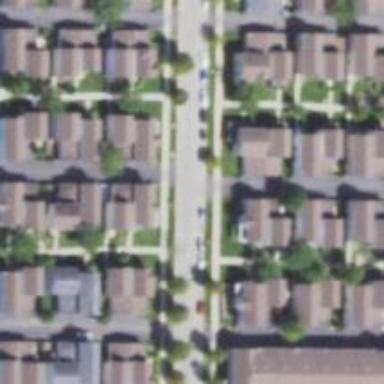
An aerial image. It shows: Alley classified as service road.